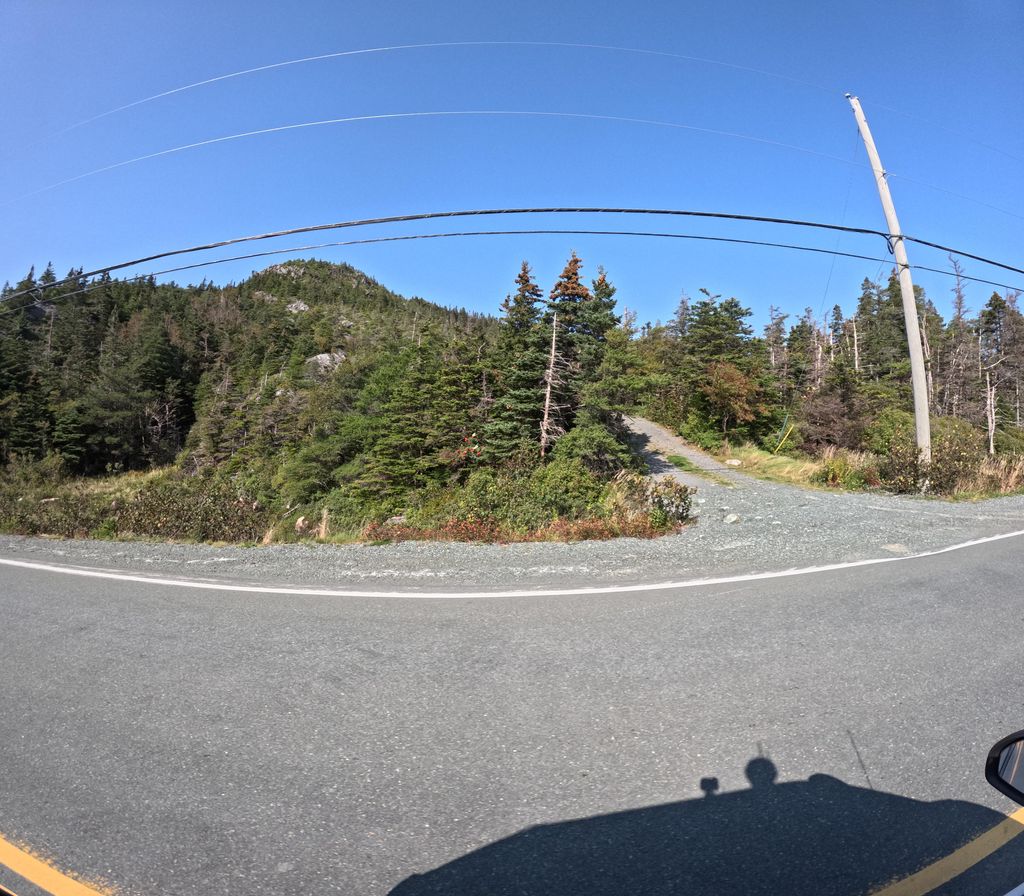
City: st_johns